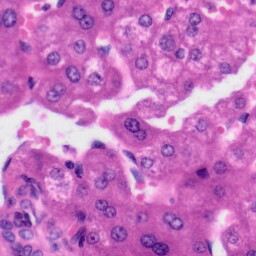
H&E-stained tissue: Liver